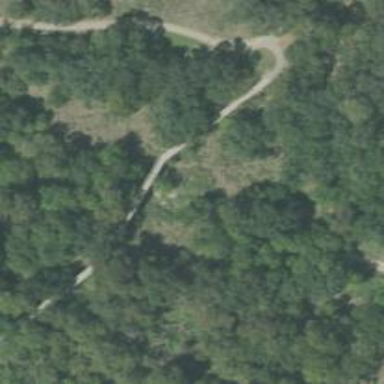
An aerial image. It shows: Footway on viaduct bridge with grade 1 tracktype.